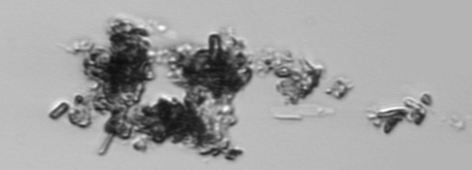
Label: Thalassiosira_TAG_external_detritus